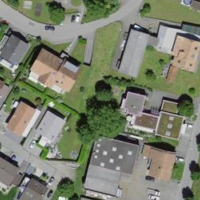
EUNIS habitat code: 54
Species observed at this site:
Sorbus aucuparia